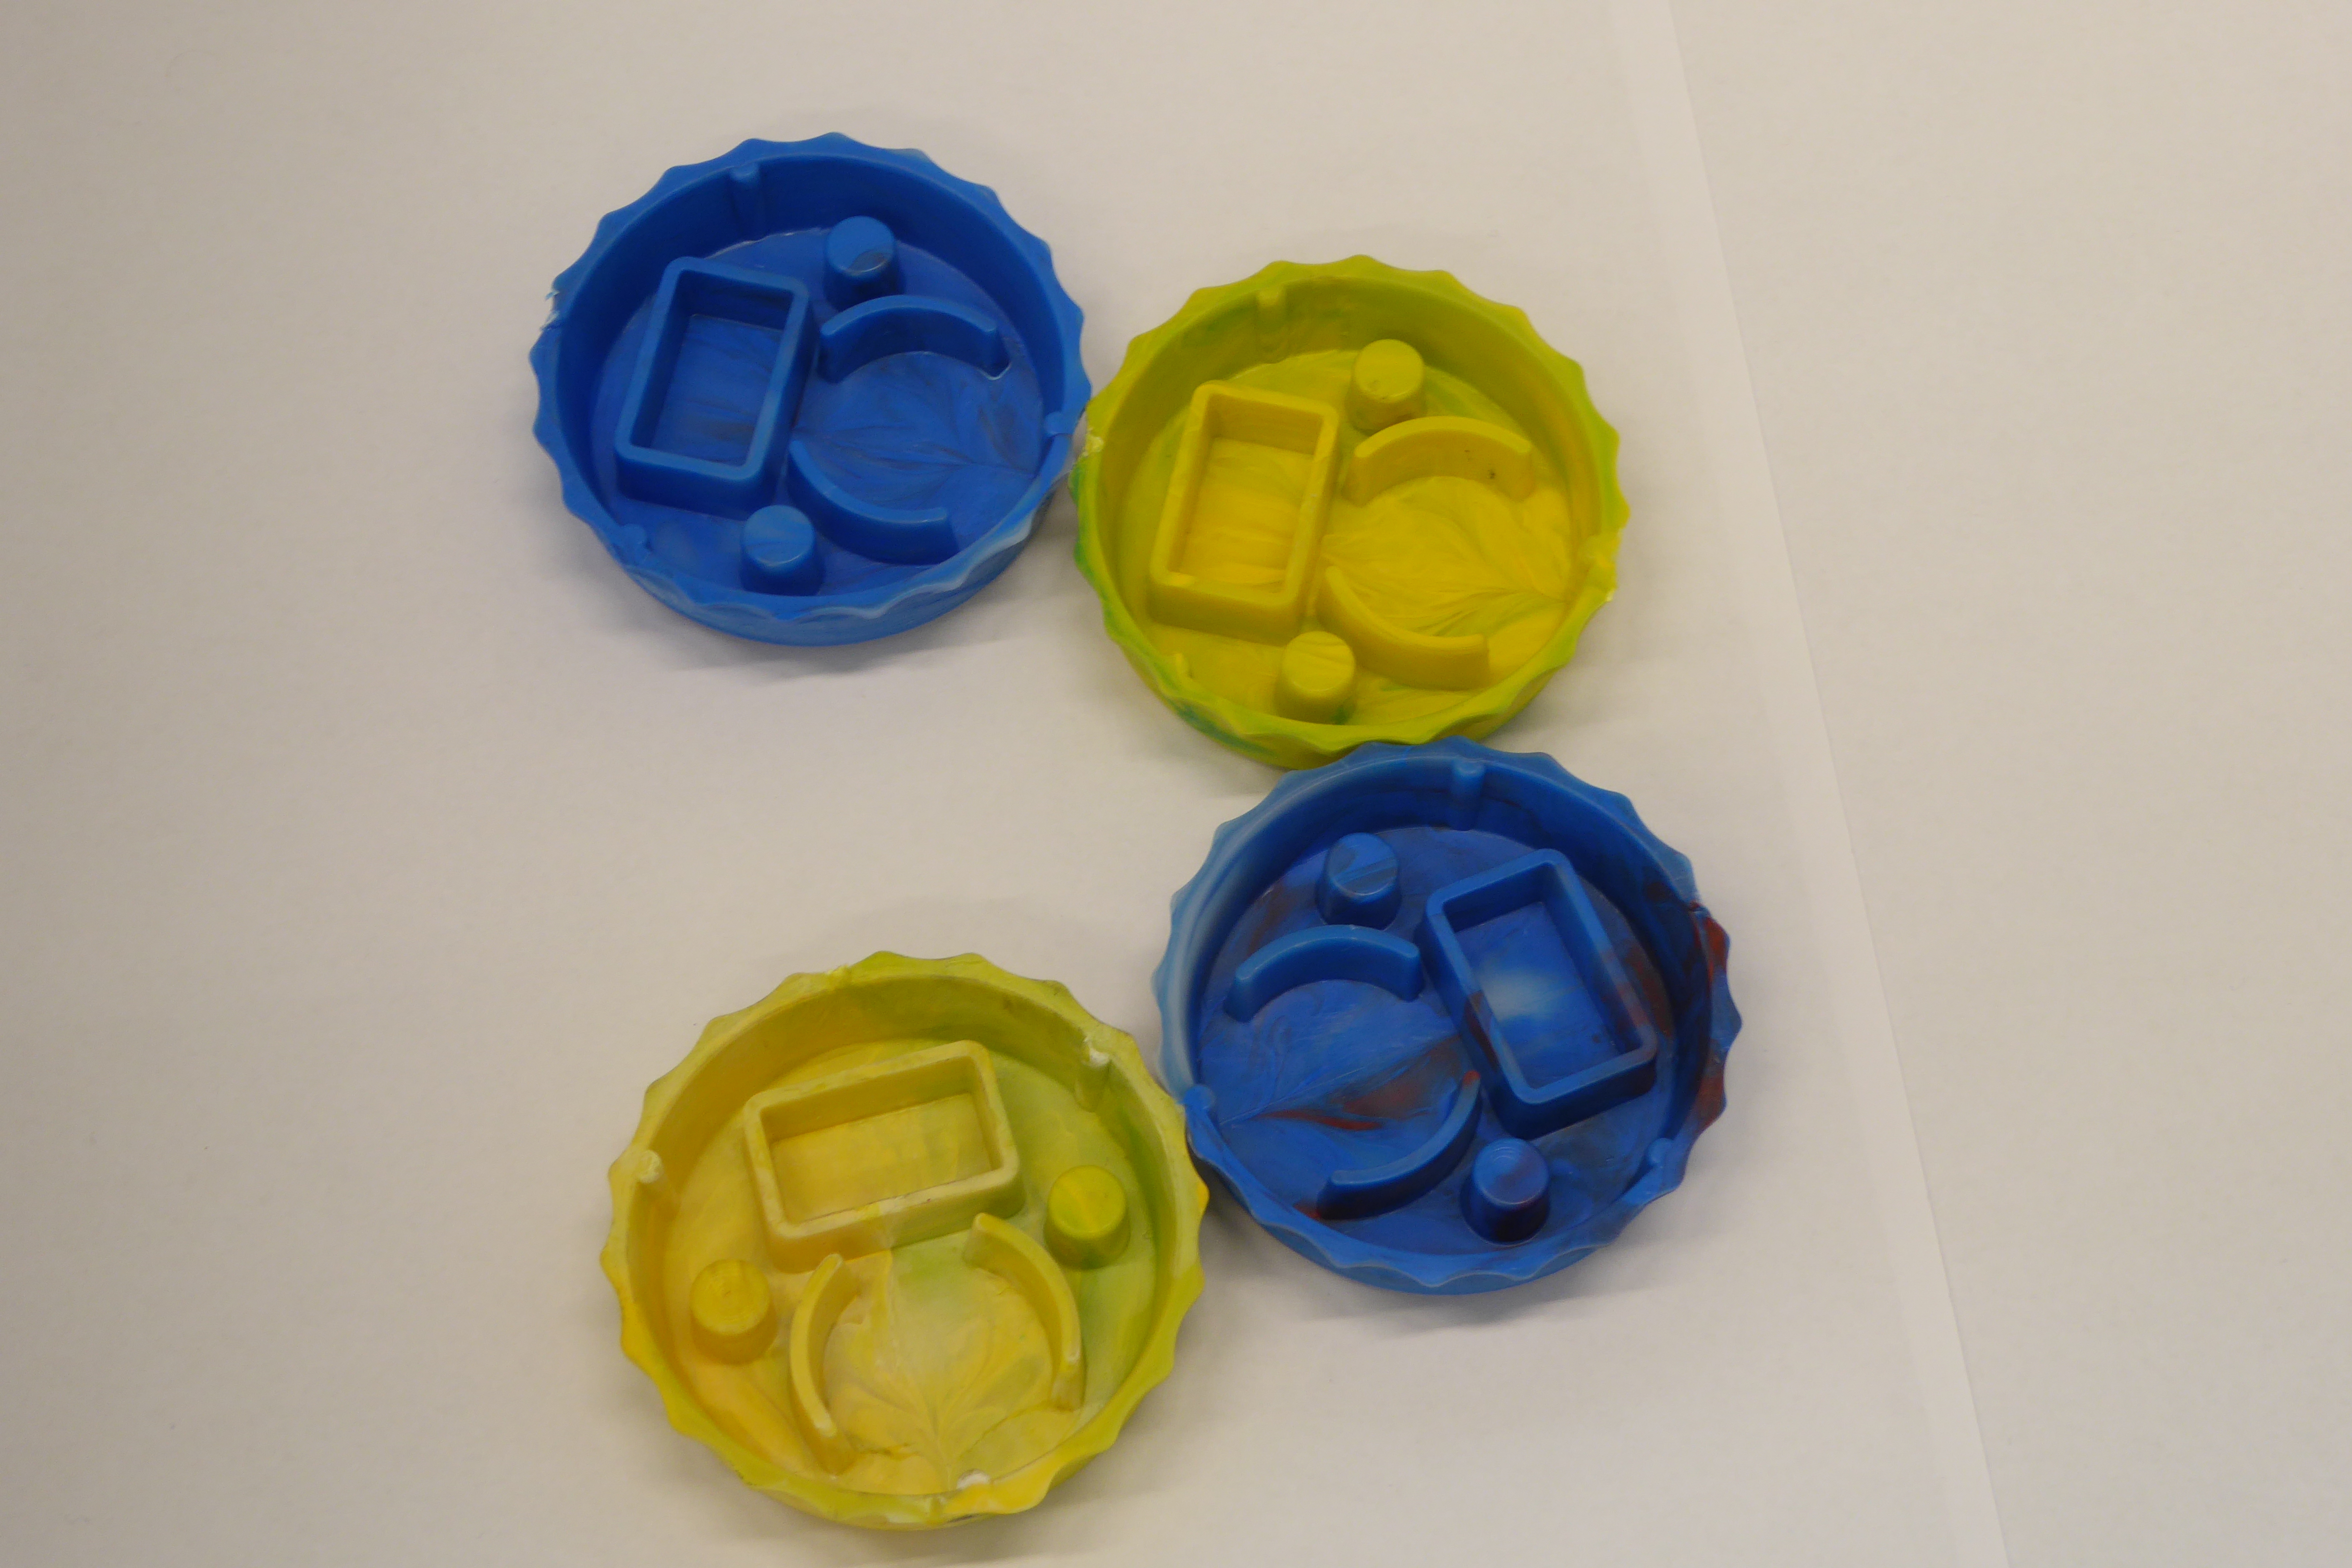
Label: Bottle Opener - Cover